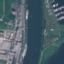
Land use / land cover class: River